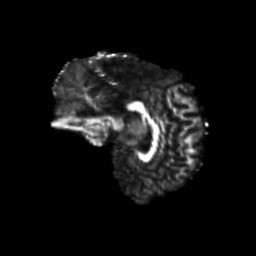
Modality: FA
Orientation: sagittal
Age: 21
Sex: male
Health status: healthy
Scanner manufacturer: siemens
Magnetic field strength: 3 T
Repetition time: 8.6 s
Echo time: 0.095 s